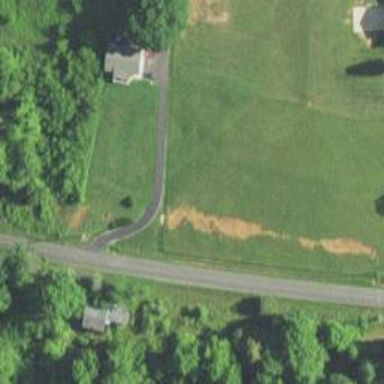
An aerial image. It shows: Driveway leading to service road.